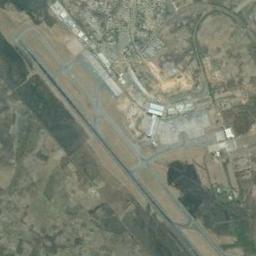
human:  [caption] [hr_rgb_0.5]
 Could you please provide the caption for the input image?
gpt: An airport with a runway and many buildings is surrounded by a residential area and green fields .

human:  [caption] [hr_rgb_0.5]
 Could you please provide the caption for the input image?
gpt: An airport with two parallel runways and an open area in the vacant lot and some buildings beside .

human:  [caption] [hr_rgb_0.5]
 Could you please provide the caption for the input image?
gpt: This airport has only one runway, And its color is white .

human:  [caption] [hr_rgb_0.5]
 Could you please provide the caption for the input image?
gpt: An airport is surrounded by many buildings and fields .

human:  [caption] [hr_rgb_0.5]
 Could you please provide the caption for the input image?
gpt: Grass is on one side of the runway of the airport .